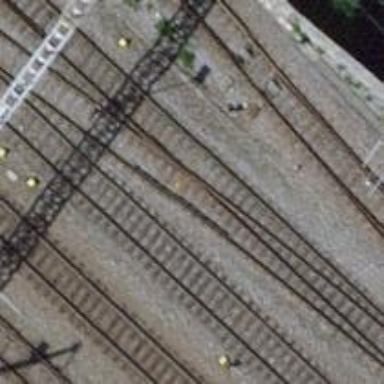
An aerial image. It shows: Single-track electrified railway siding with contact line.